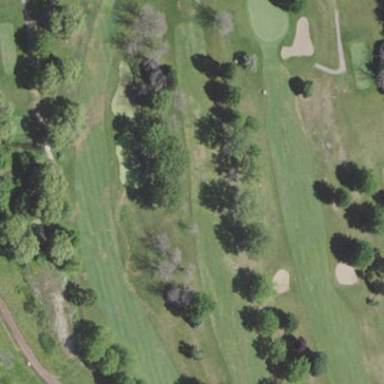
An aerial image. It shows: Golf fairway surrounded by grass.